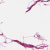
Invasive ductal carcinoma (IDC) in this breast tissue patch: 0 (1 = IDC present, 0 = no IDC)